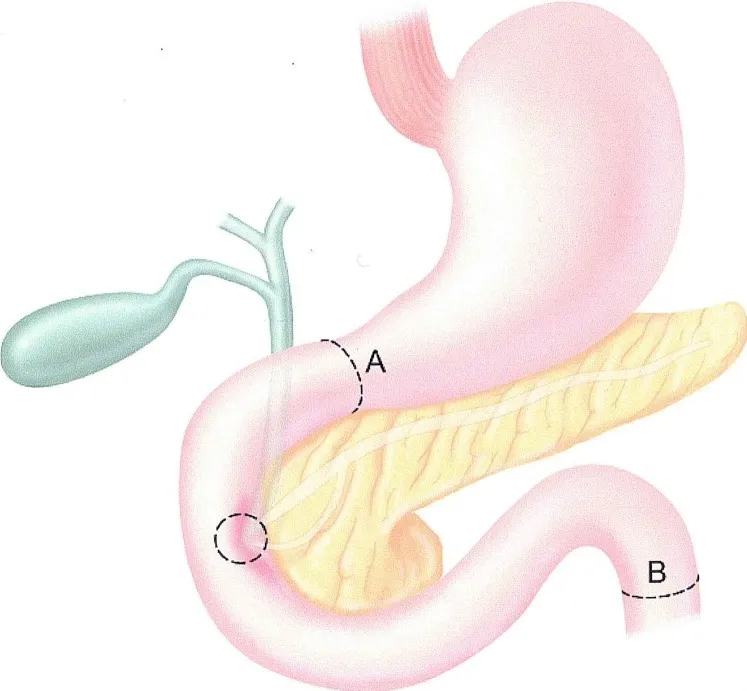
Total duodenectomy with detachment of the ampulla of Vater. Proximal transection at point A is distal stomach just proximal to the pylorus. Distal transection at point B is at the junction of fourth portion of the duodenum and jejunum.
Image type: radiology (ct)